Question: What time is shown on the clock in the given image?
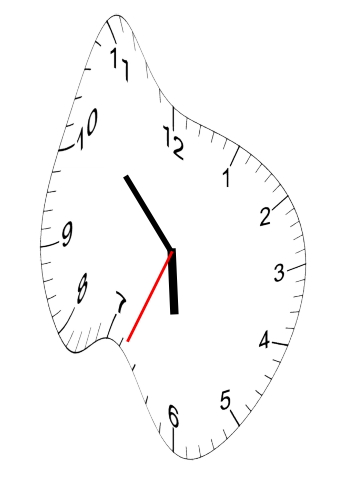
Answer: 05:52:34